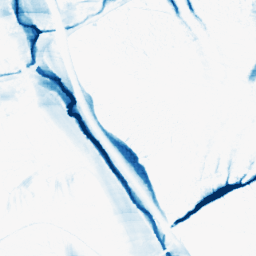
Category: morphological
Decomposition family: morphological_ellipse
Decomposition parameters: operation: closing
width: 10
height: 50
Upsampling method: sinc_blackman
Upsampling parameters: scale: 4
kernel_size: 8
Upsampling scale: 4